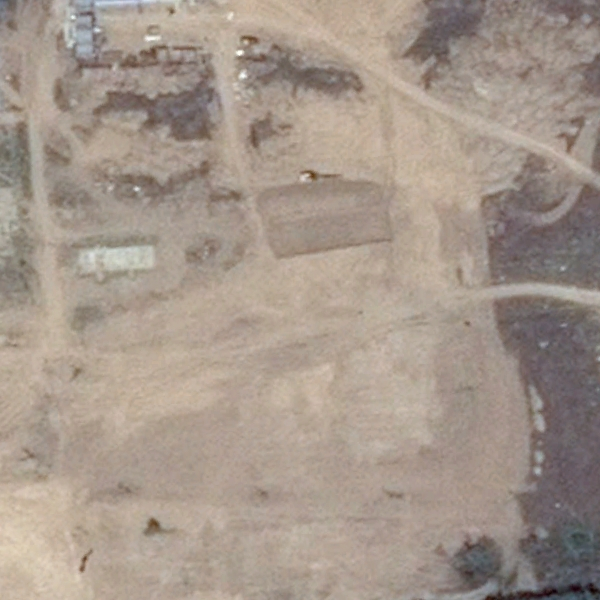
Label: BareLand